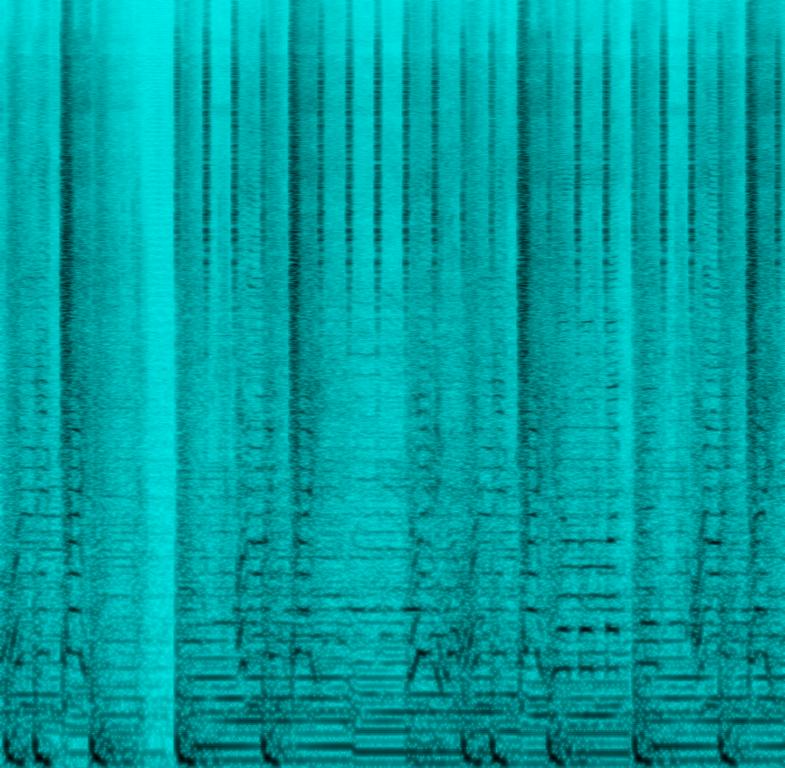
This audio is of a low quality recording. It is a hip-hop song featuring a male voice singing the main melody. This is accompanied by a female voice singing vocals in an angelic voice in the background. Programmed percussion plays a simple beat with the hi-hat being struck at every count. The bass plays the root notes of the chords. The bass notes are allowed to ring. This song has a slow tempo. This song can be played in a club.